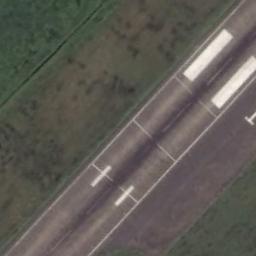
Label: runway